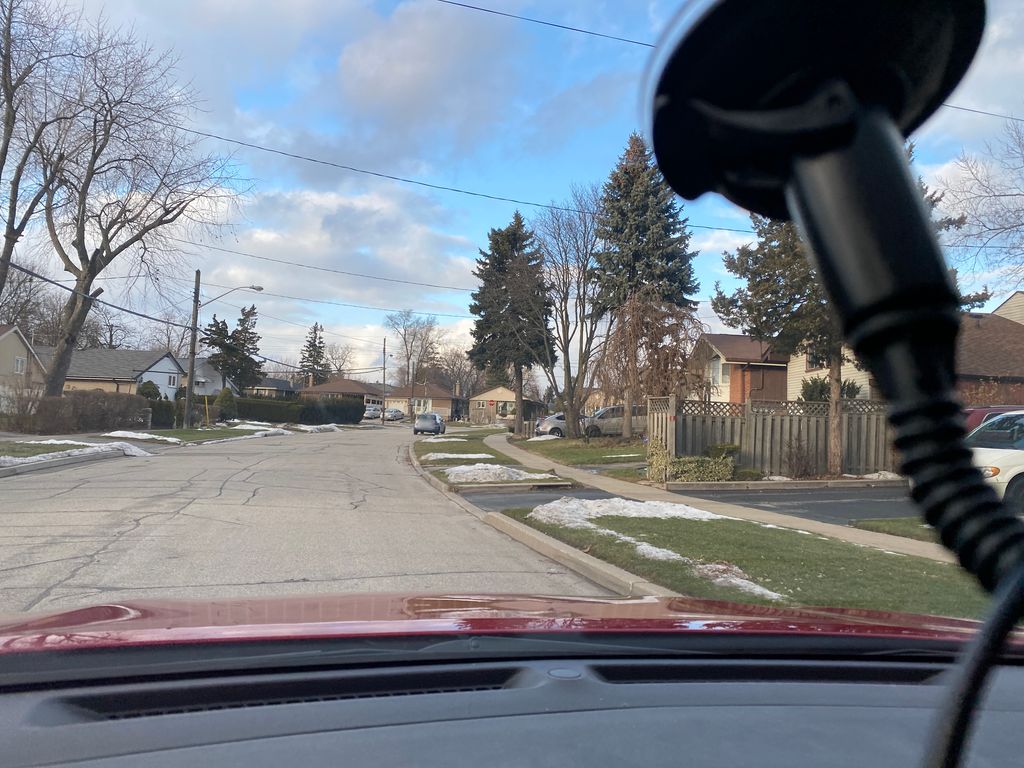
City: toronto